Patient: sex M, age 65
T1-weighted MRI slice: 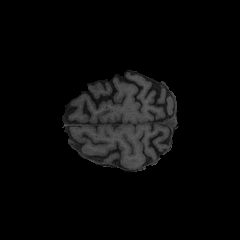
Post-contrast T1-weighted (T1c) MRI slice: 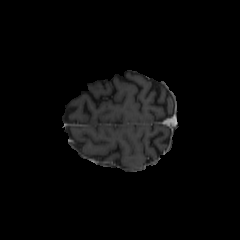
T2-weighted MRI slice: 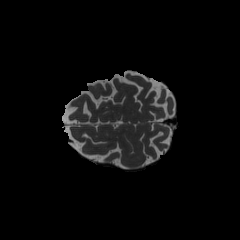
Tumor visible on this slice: no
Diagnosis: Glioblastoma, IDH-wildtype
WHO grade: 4